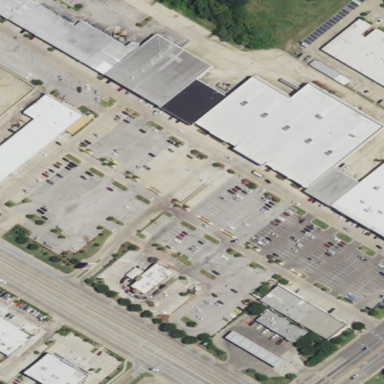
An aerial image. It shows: Retail area.